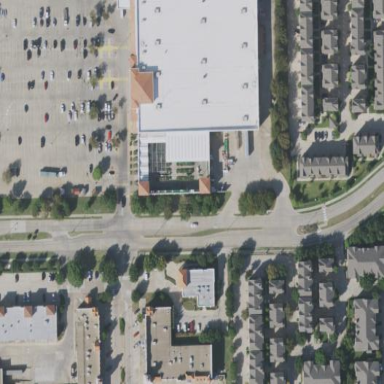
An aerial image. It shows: Retail building.